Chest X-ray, PA view. Patient: 36 years old, sex F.
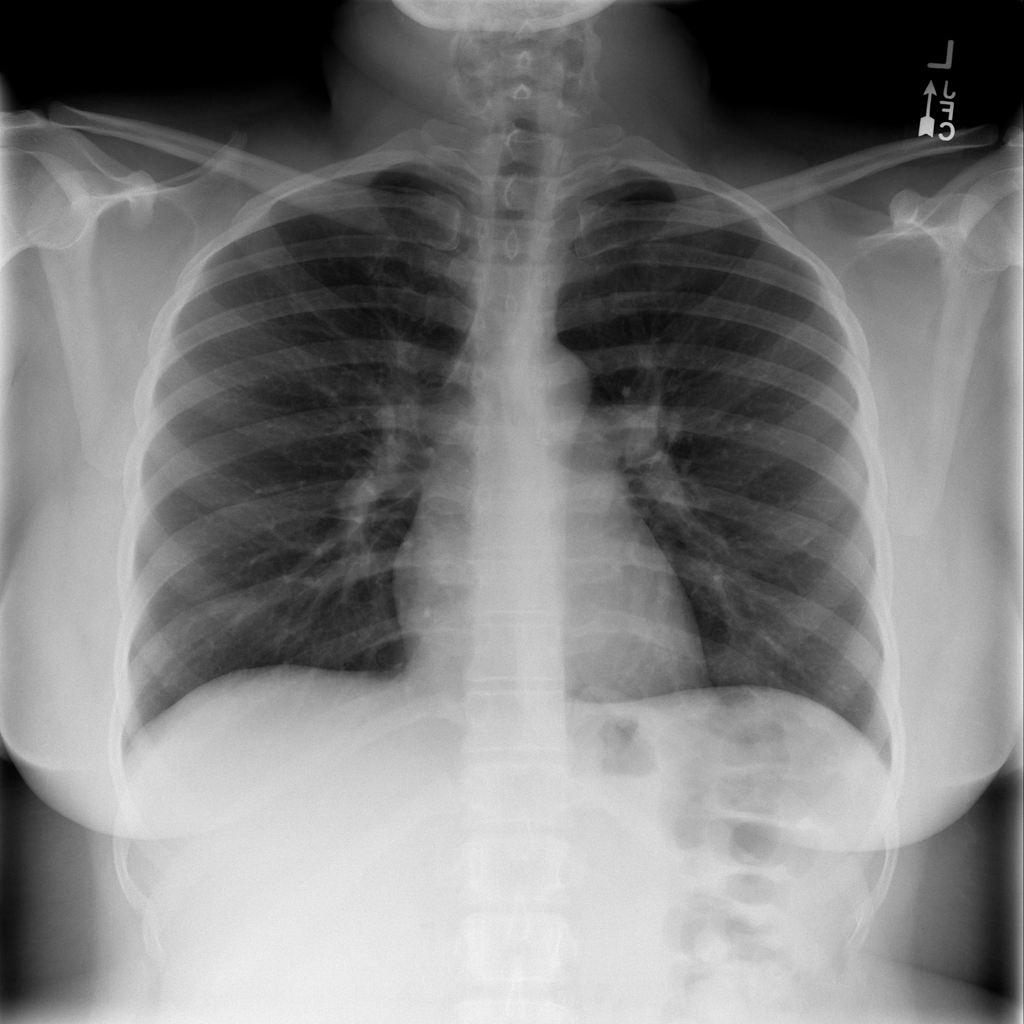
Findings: No Finding